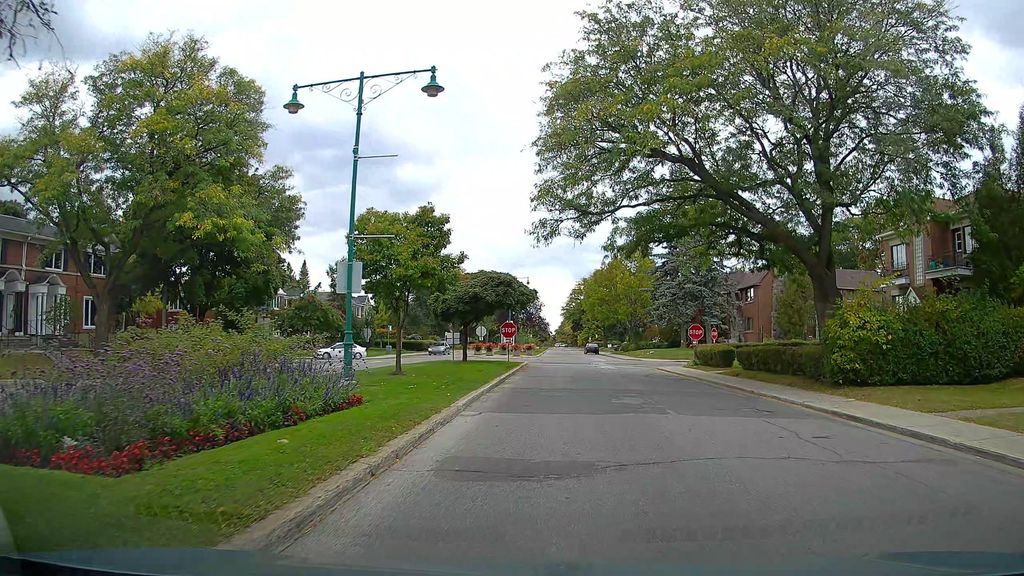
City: montreal